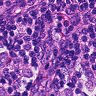
Metastatic tissue present: yes